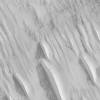
Atmospheric dust classification: not_dusty